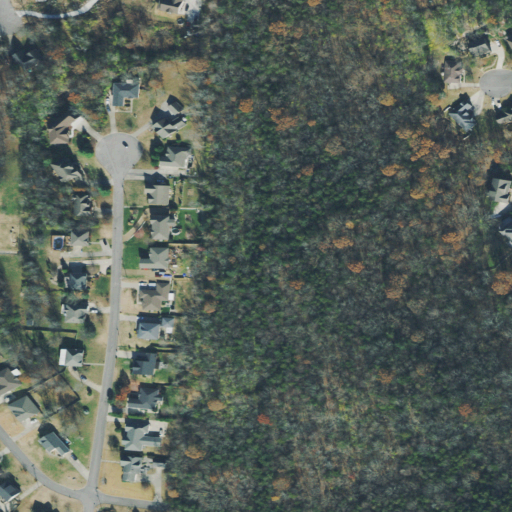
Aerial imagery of mountain in Tennessee named Britton Hill containing deciduous forest, mixed forest, low intensity development, evergreen forest, medium intensity development, and open development